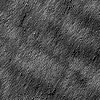
Atmospheric dust classification: not_dusty